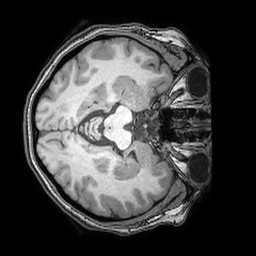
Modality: T1w
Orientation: axial
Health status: ill
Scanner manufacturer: philips
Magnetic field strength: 3 T
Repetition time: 0.007 s
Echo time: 0.0035 s